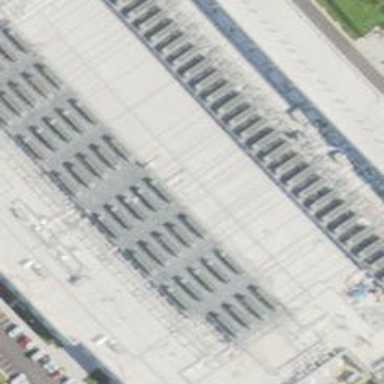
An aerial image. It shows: Data center building.